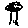
Label: tree